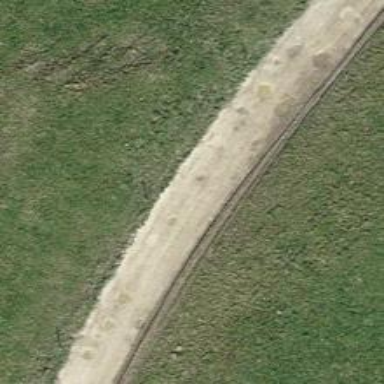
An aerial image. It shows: Gravel track with grade1 tracktype.